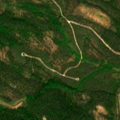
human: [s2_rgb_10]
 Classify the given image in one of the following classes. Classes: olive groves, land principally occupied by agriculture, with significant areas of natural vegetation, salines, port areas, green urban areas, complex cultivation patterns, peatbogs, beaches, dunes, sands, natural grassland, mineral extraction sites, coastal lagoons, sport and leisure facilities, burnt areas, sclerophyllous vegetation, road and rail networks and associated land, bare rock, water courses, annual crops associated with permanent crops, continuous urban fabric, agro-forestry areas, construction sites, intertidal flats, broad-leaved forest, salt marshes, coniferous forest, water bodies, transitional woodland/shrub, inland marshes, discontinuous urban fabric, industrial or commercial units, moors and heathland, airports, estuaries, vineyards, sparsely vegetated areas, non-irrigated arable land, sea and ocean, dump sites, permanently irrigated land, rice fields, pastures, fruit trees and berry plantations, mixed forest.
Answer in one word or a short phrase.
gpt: coniferous forest